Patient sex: M
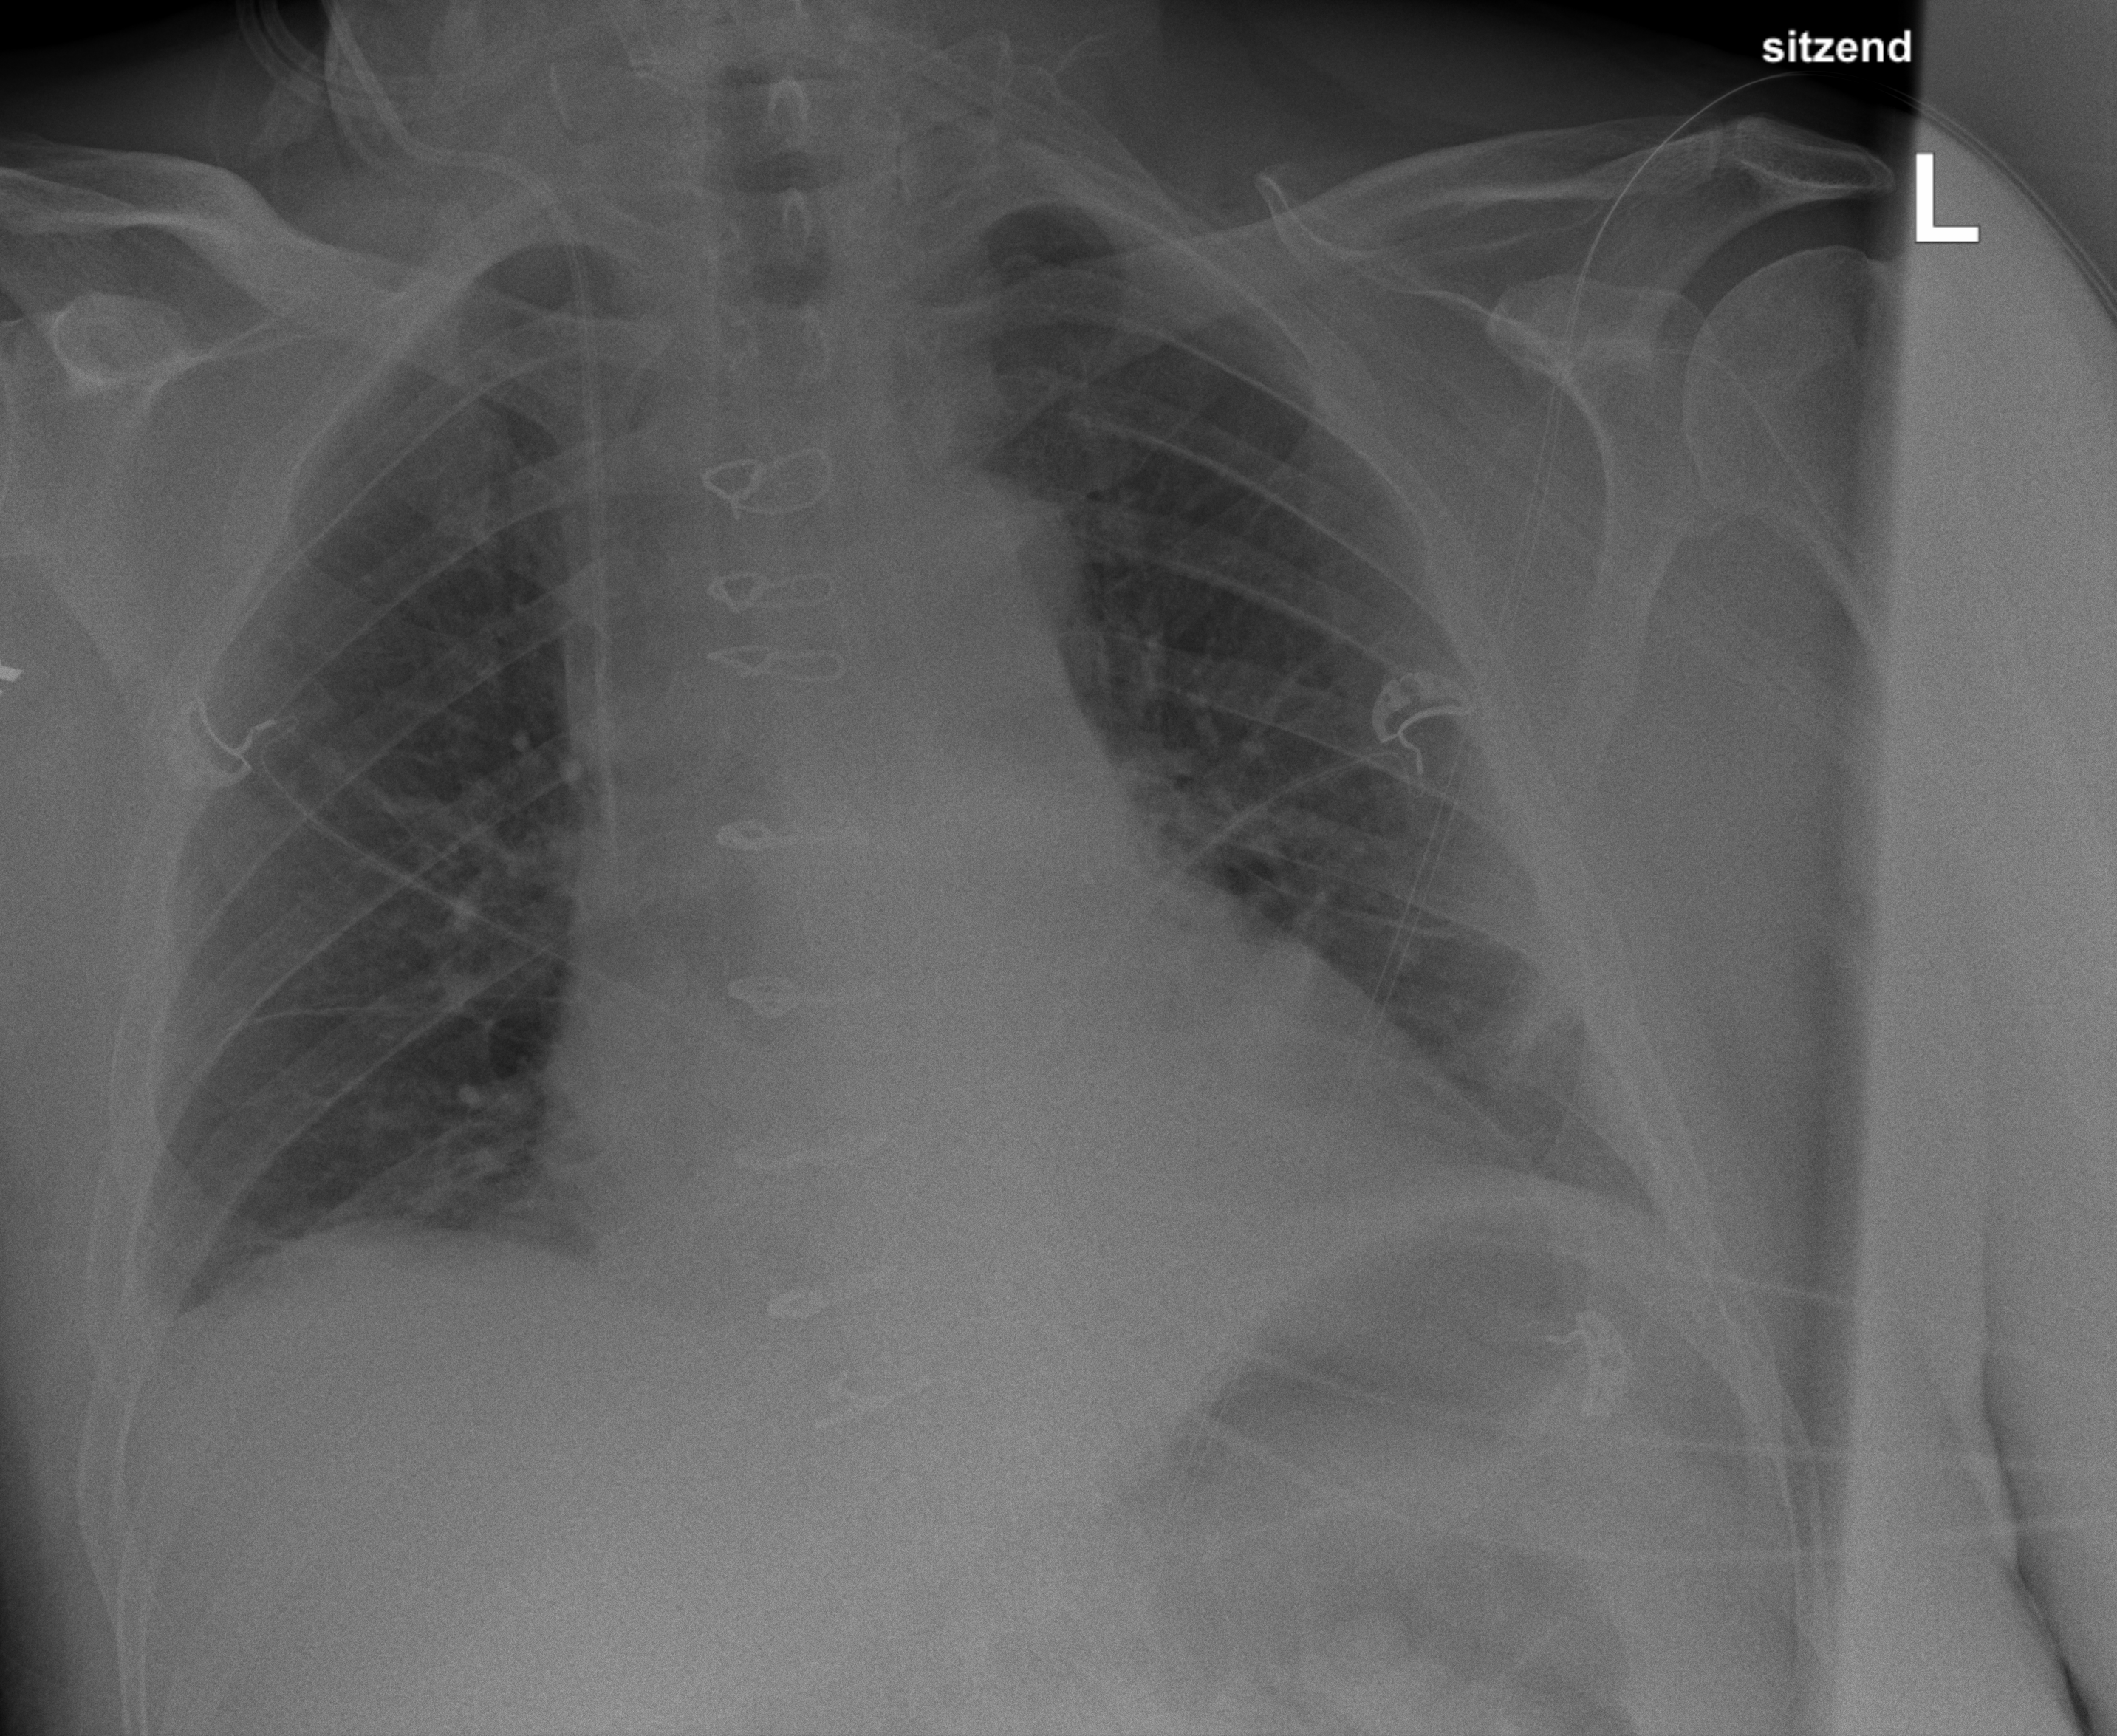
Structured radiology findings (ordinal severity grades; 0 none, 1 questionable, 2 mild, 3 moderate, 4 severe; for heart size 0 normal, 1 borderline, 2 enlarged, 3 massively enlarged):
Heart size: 2
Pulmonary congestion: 0
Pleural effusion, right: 1
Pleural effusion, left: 0
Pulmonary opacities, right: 0
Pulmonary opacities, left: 0
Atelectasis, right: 2
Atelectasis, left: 2